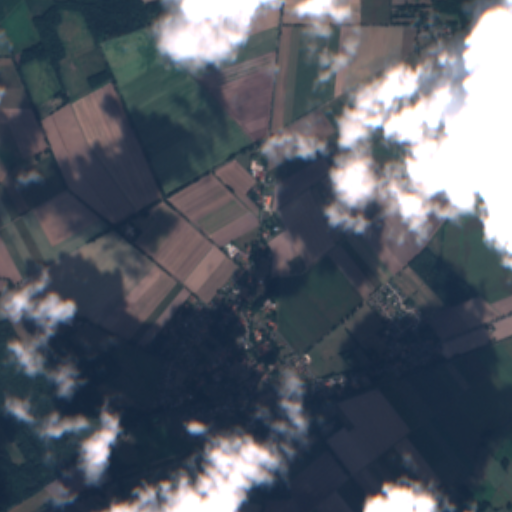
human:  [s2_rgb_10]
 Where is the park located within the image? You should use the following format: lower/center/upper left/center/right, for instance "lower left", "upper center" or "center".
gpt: The park is located in the lower of the image.
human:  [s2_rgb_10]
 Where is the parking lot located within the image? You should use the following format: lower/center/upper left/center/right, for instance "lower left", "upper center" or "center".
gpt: The parking lot is located in the lower center of the image.
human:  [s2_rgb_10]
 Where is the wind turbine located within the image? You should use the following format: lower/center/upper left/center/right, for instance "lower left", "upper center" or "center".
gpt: The wind turbine is located in the upper center of the image.
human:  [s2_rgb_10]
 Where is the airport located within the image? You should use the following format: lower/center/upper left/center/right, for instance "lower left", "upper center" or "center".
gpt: There is no airport in the image.